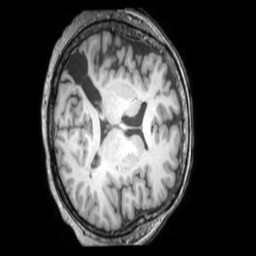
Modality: T1w
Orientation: axial
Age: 56
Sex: female
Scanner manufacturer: philips
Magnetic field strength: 3 T
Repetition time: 0.009866 s
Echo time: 0.004595 s